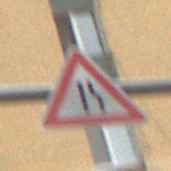
Verkehrszeichen: EinseitigVerengteFahrbahnRechts
Umgebung: Outdoor, Urban
Tageszeit: MorningAfternoon
Wetter: Overcast
Licht: Natural
Jahreszeit: NotSpecified
Kontrast: LowContrast